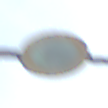
Verkehrszeichen: VerbotFahrzeugeAllerArt
Umgebung: Outdoor, Nature
Tageszeit: MorningAfternoon
Wetter: PartlyCloudy
Licht: Natural
Jahreszeit: NotSpecified
Kontrast: HighContrast